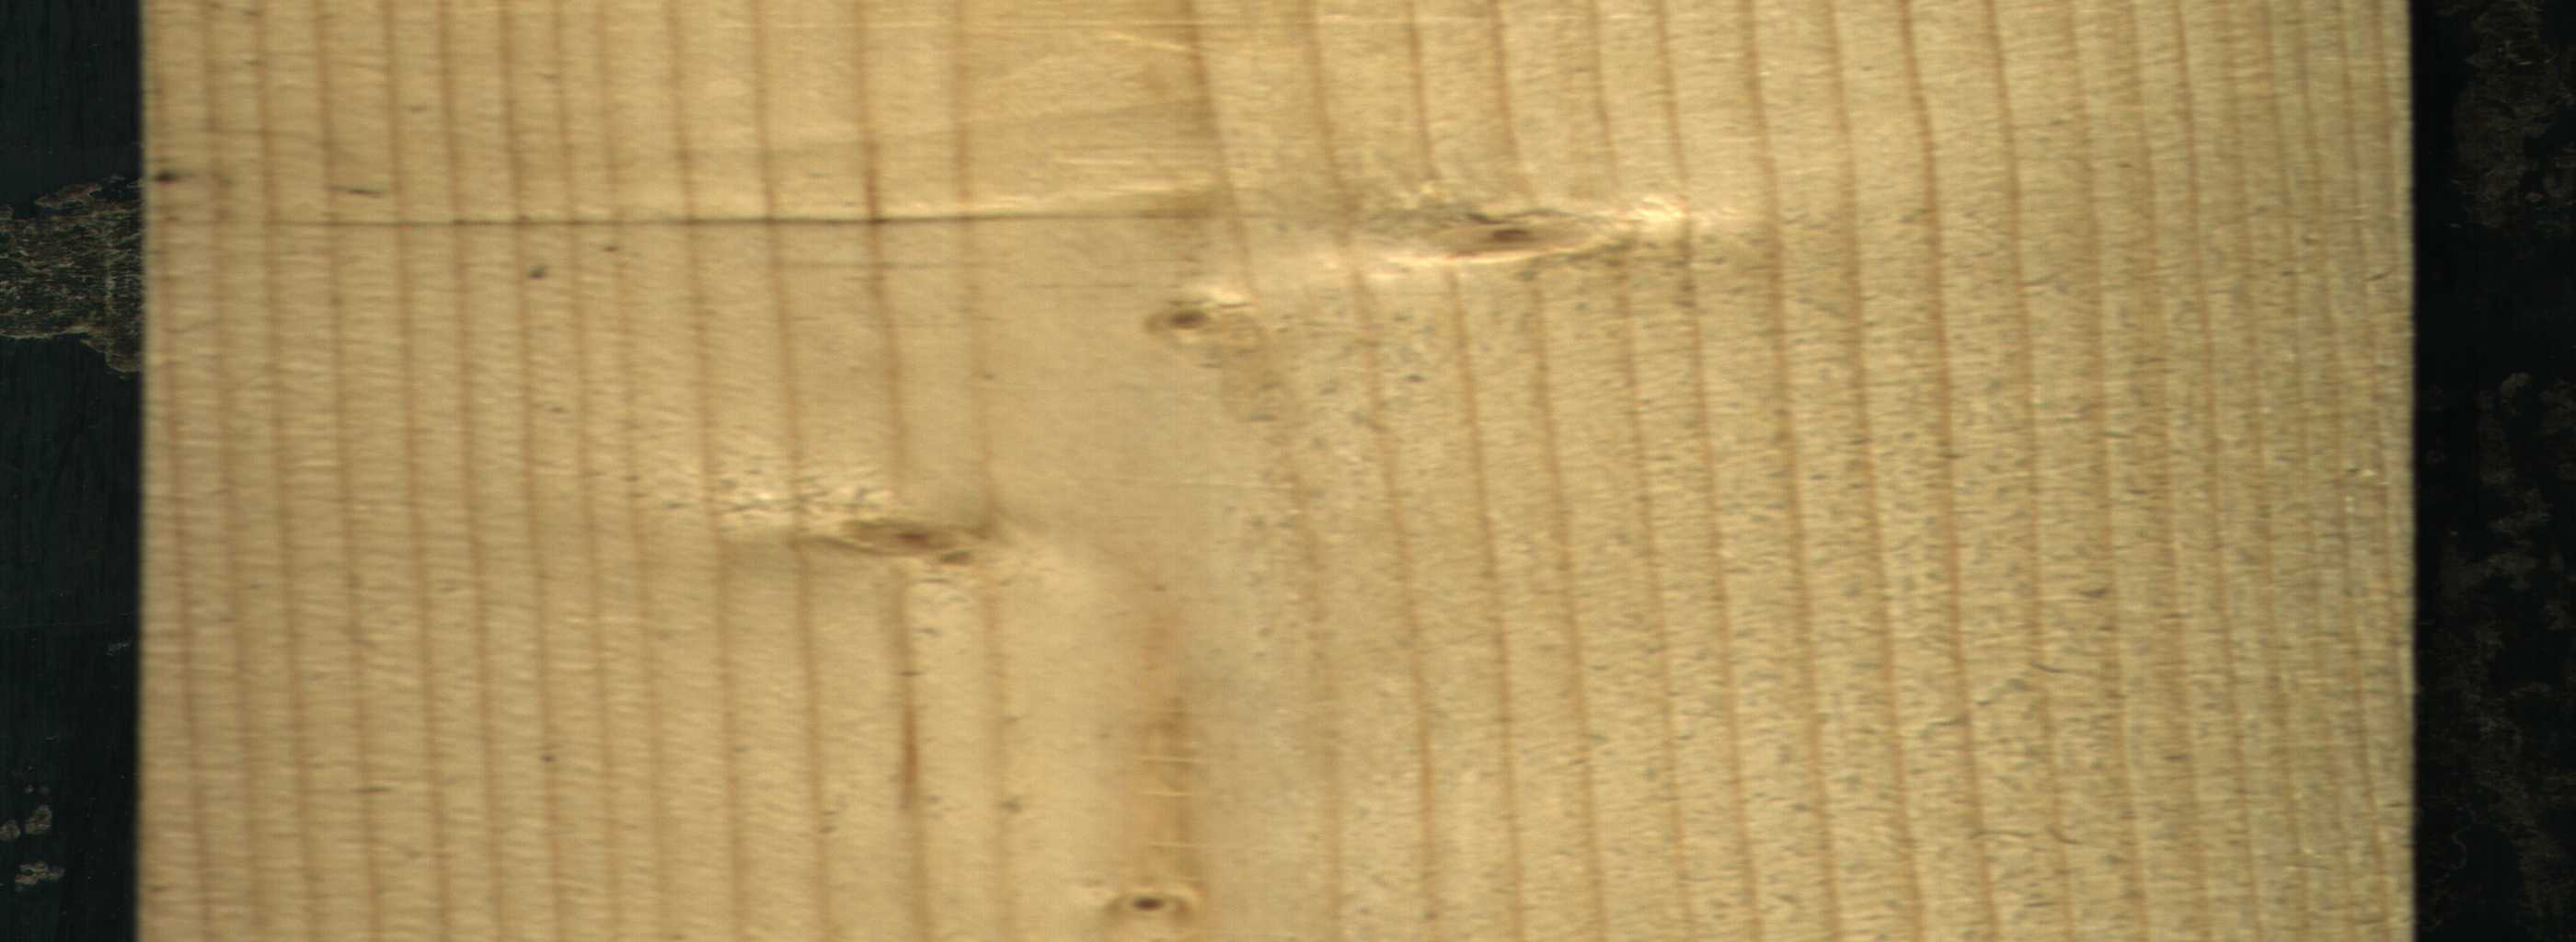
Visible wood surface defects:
Live_Knot
Live_Knot
Live_Knot
Live_Knot